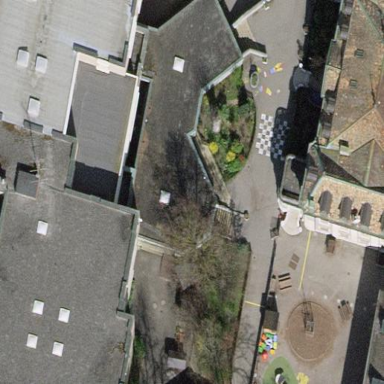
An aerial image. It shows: View of roof of building.